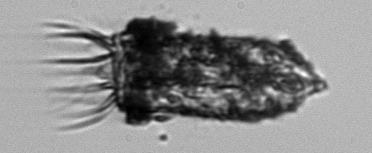
Label: Tintinnopsis